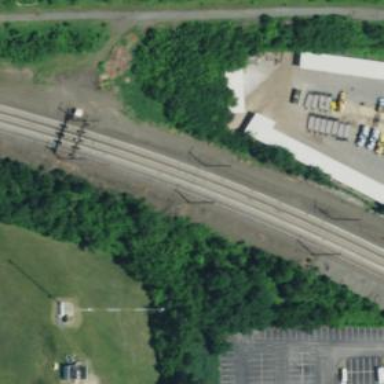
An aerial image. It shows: Railway track with contact line for electrification.